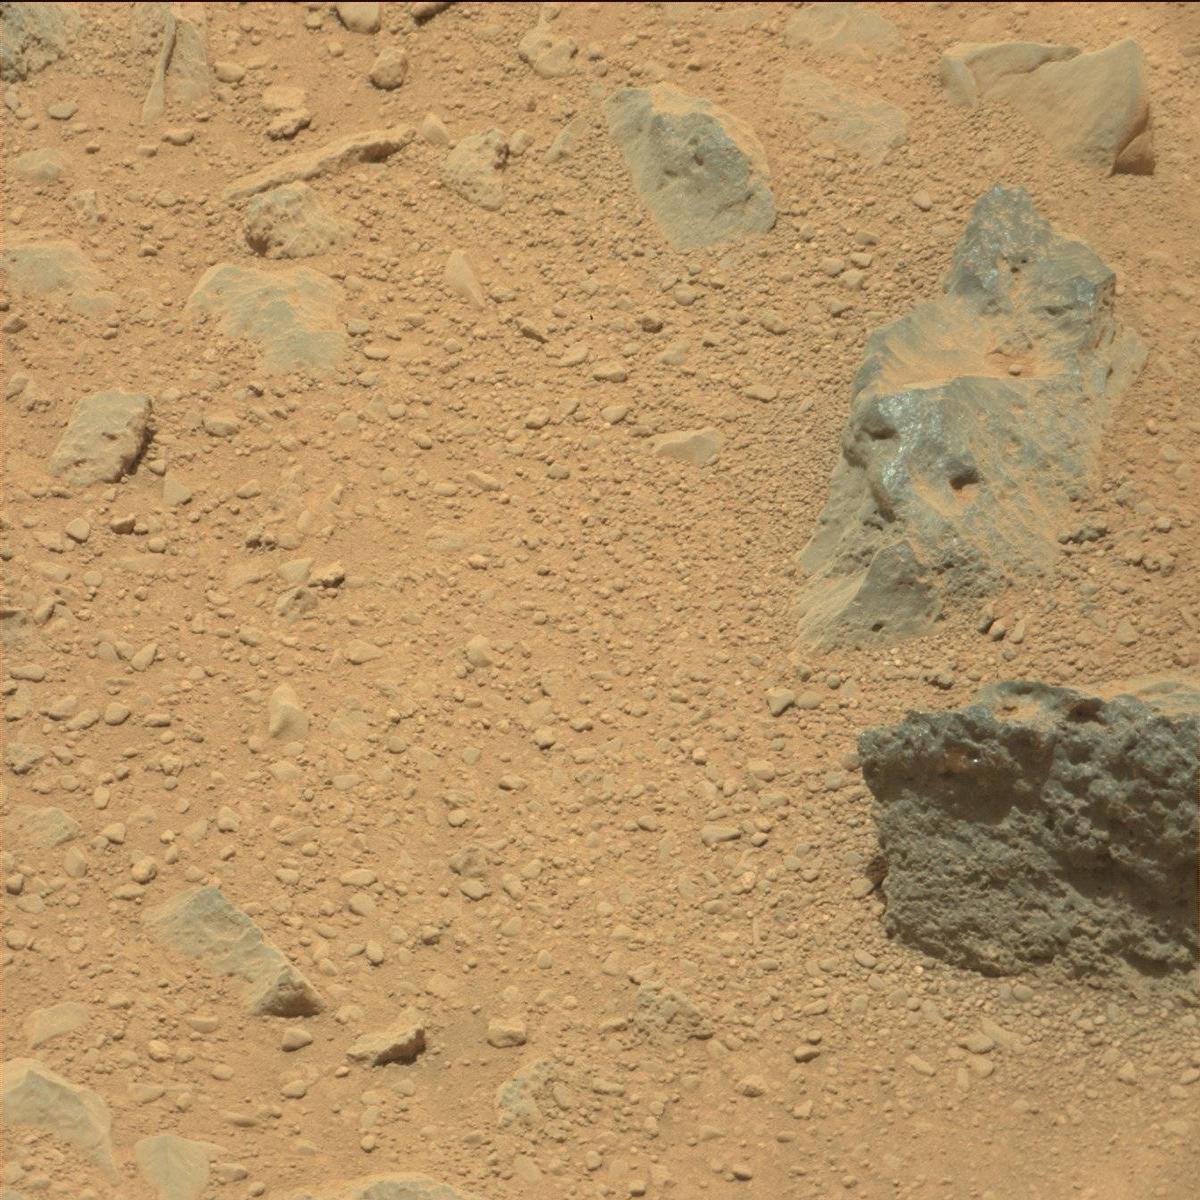
Terrain classes present: Bedrock, Sand / Soil